Question: This is what i have so far with the ggvis package in R.
'''
mtcars %>% ggvis(x = ~disp) %>%
layer_lines(y = ~wt, stroke := "red") %>%
layer_lines(y = ~mpg) %>%
add_axis("y", orient = "left", title = "Weight (lb/1000)") %>%
add_axis("y", orient = "right", title= "Miles/(US) gallon") %>%
add_axis("x", title = "Displacement (cu.in.)")
'''
I cannot get the left Y axis to represent the wt scale data.
This outputs:

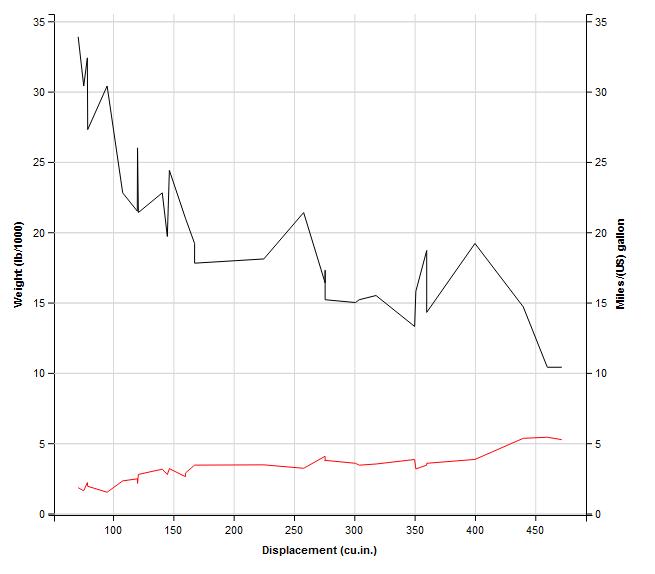
Answer: I assume you want the left y axis (i.e. wt) divided by 1000:
'''
library(dplyr) #you need this library
mtcars %>% mutate(wt_scaled=wt/1000) %>% ggvis(x = ~disp) %>% #use mutate from dplyr to add scaled wt
layer_lines(y = ~wt_scaled, stroke := "red") %>% #use new column
add_axis("y", orient = "left", title = "Weight (lb/1000)" ,title_offset = 50) %>% #fix left axis label
scale_numeric("y", domain = c(0, 0.006), nice = FALSE) %>% #align the ticks as good as possible
add_axis("y", 'ympg' , orient = "right", title= "Miles/(US) gallon" , grid=F ) %>% #remove right y axis grid and name axis
layer_lines( prop('y' , ~mpg, scale='ympg') ) %>% #use scale to show layer_lines which axis it should use
add_axis("x", title = "Displacement (cu.in.)" )
'''
and I think this is what you want:

:
If you just wanted to plot wt on the left y axis (it is not very clear) then do 'mutate(wt_scaled=wt/1)' (or remove mutate) and change domain to 'domain = c(1.5, 5.5)'